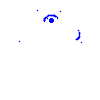
Particle: electron